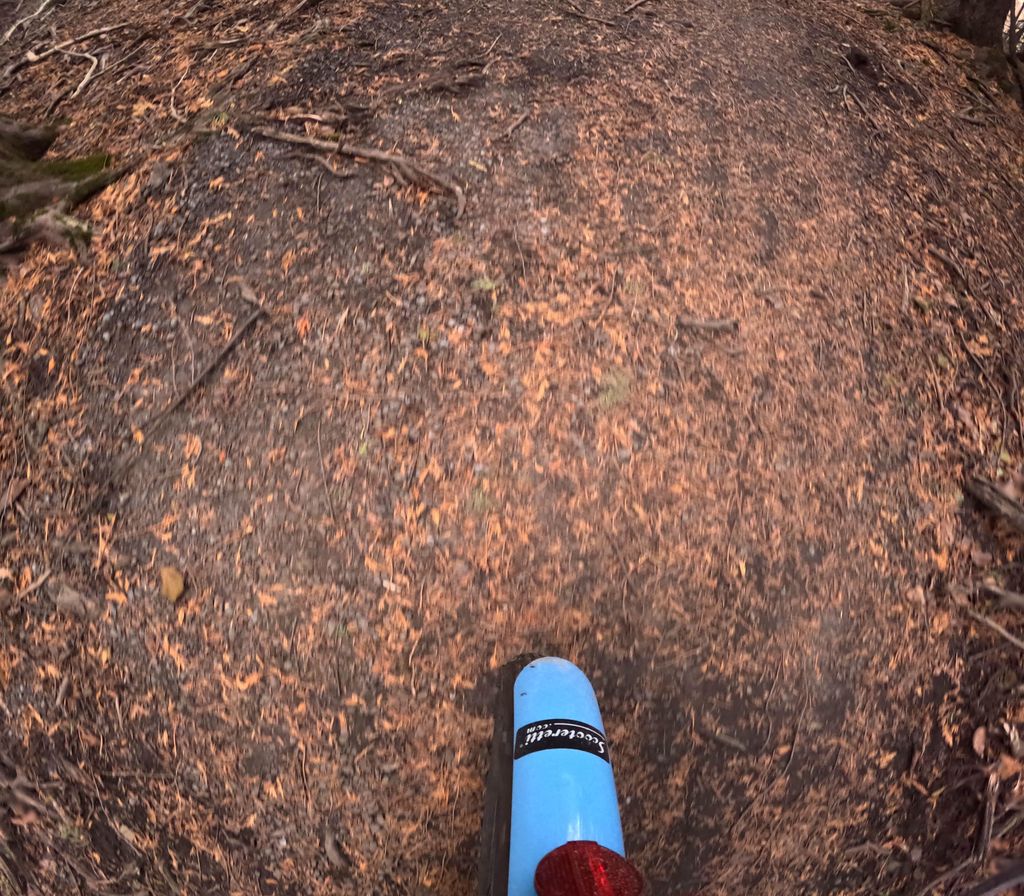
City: ottawa-gatineau